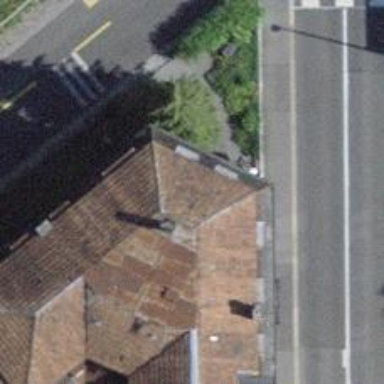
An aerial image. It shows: Cafe.